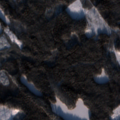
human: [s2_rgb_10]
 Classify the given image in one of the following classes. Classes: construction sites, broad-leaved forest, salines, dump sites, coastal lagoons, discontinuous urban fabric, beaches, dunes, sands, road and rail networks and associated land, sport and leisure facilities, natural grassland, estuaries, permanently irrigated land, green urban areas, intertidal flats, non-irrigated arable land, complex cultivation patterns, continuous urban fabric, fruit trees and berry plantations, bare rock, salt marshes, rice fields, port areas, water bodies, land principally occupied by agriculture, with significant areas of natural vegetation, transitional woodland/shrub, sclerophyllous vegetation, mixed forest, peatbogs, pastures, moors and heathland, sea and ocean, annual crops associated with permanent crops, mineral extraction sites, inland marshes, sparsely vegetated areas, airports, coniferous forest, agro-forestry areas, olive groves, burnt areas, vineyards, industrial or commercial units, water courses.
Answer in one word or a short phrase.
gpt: coniferous forest, mixed forest, transitional woodland/shrub